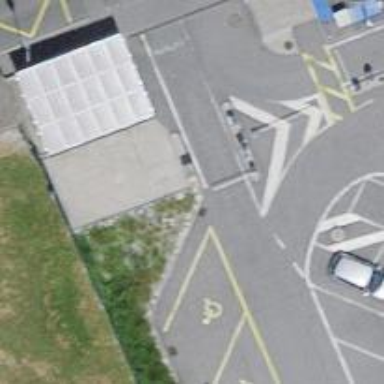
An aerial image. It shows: Lift gate barrier.